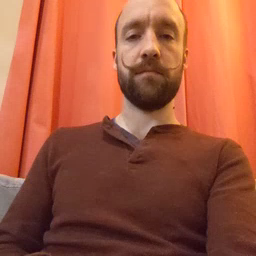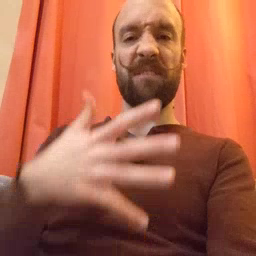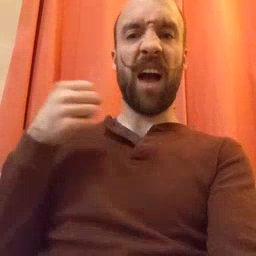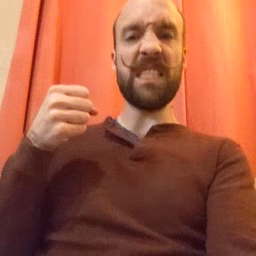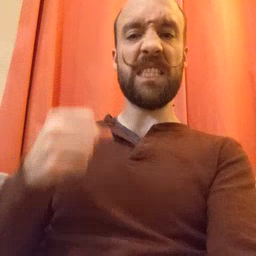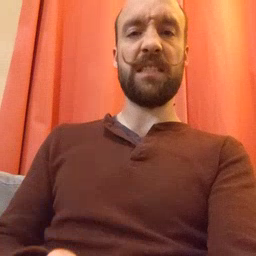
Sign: fast